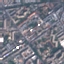
Land use / land cover class: Residential